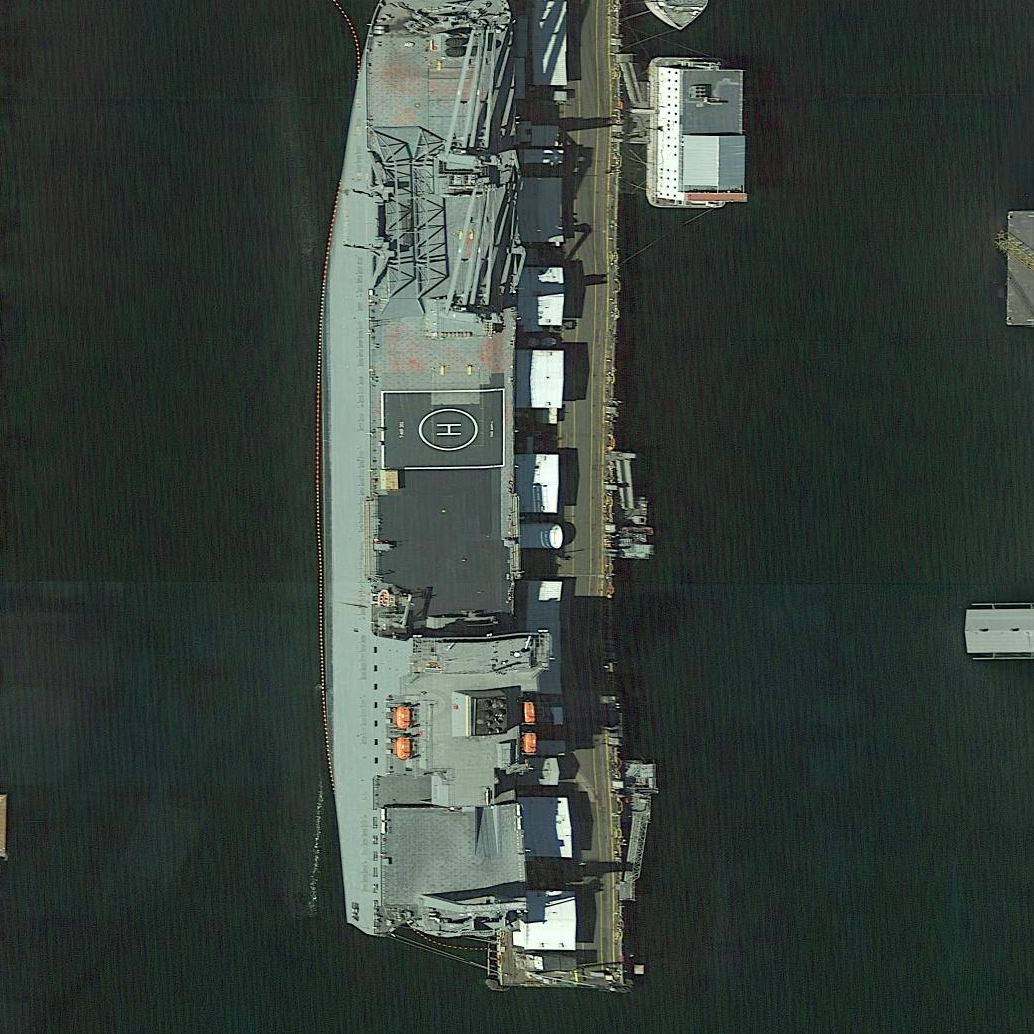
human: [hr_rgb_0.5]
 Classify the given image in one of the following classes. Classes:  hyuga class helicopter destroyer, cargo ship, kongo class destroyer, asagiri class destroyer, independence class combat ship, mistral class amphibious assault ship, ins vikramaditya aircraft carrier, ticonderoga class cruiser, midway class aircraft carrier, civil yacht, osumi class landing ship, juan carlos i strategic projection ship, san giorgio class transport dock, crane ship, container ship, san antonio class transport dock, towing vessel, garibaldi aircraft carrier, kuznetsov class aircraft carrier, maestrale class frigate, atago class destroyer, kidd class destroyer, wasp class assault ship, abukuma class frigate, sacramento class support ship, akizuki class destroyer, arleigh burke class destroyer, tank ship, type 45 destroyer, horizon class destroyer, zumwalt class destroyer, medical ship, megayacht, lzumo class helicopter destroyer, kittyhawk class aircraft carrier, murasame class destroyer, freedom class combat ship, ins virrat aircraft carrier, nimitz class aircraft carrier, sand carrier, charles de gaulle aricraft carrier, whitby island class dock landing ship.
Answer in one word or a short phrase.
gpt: Crane ship